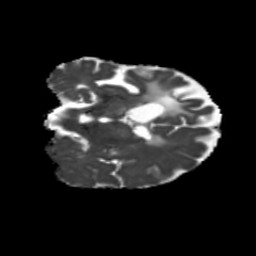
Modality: MD
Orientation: coronal
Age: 46
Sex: male
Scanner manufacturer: siemens
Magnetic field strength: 3 T
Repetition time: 5.25 s
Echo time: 0.08 s